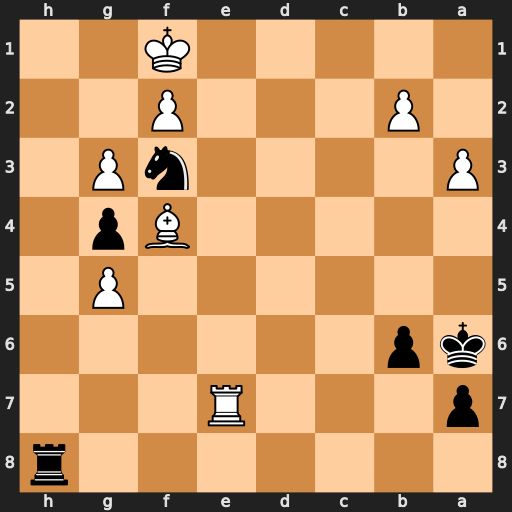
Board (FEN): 7r/p3R3/kp6/6P1/5Bp1/P4nP1/1P3P2/5K2
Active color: b
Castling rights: -
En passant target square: -
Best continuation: Rh1+ Ke2 Re1+ Kd3 Rxe7